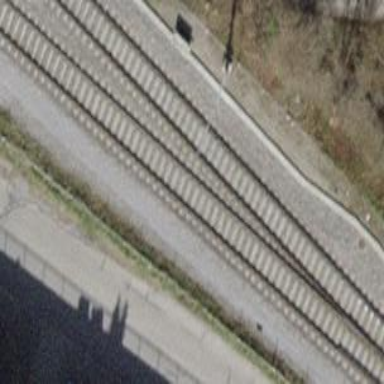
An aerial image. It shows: Railway milestone.